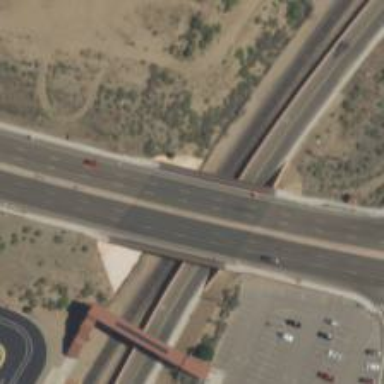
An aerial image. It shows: Trunk highway bridge.